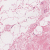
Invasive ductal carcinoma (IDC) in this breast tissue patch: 0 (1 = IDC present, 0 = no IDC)